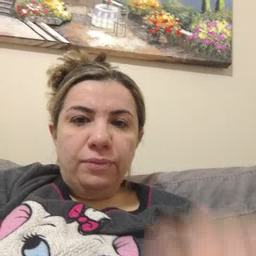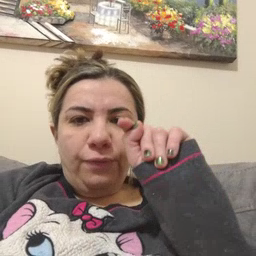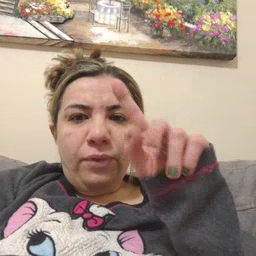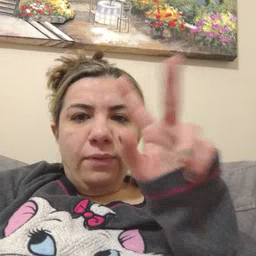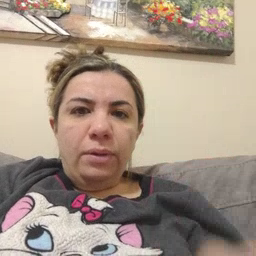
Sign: TV